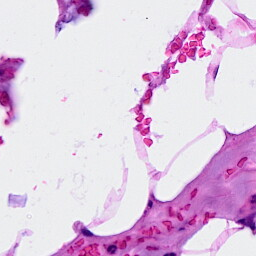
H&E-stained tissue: Breast